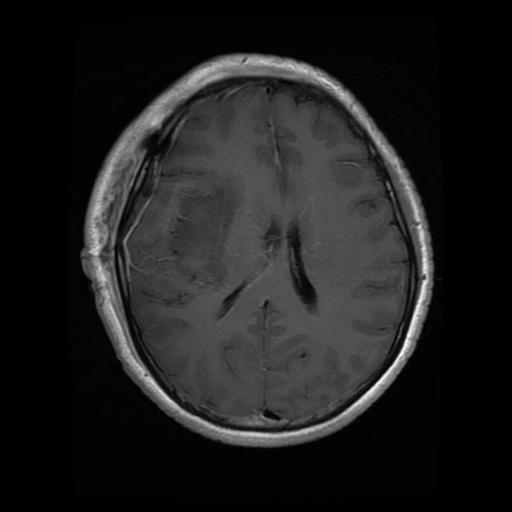
Label: glioma